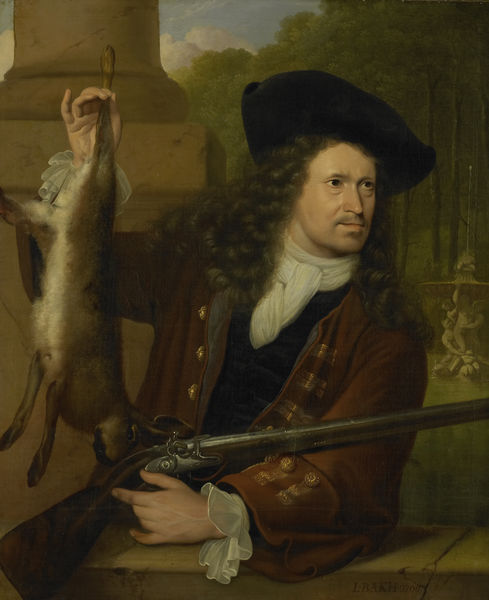
Titel: Jan de Hooghe (1650-1731)., broer van Anna de Hooghe, in jachtkostuum
Künstler: Ludolf Bakhuysen
Standort: Amsterdam
Institution: Rijksmuseum
Schlagwörter: gemälde, mann, frankreich, hut, säule, ölbild, bild, bildnis, porträt, haare, mantel, sitzend, locken, hase, halstuch, waffe, jagd, jäger, kaninchen, gewehr, mittelalter, bil, lorrain, astrokat